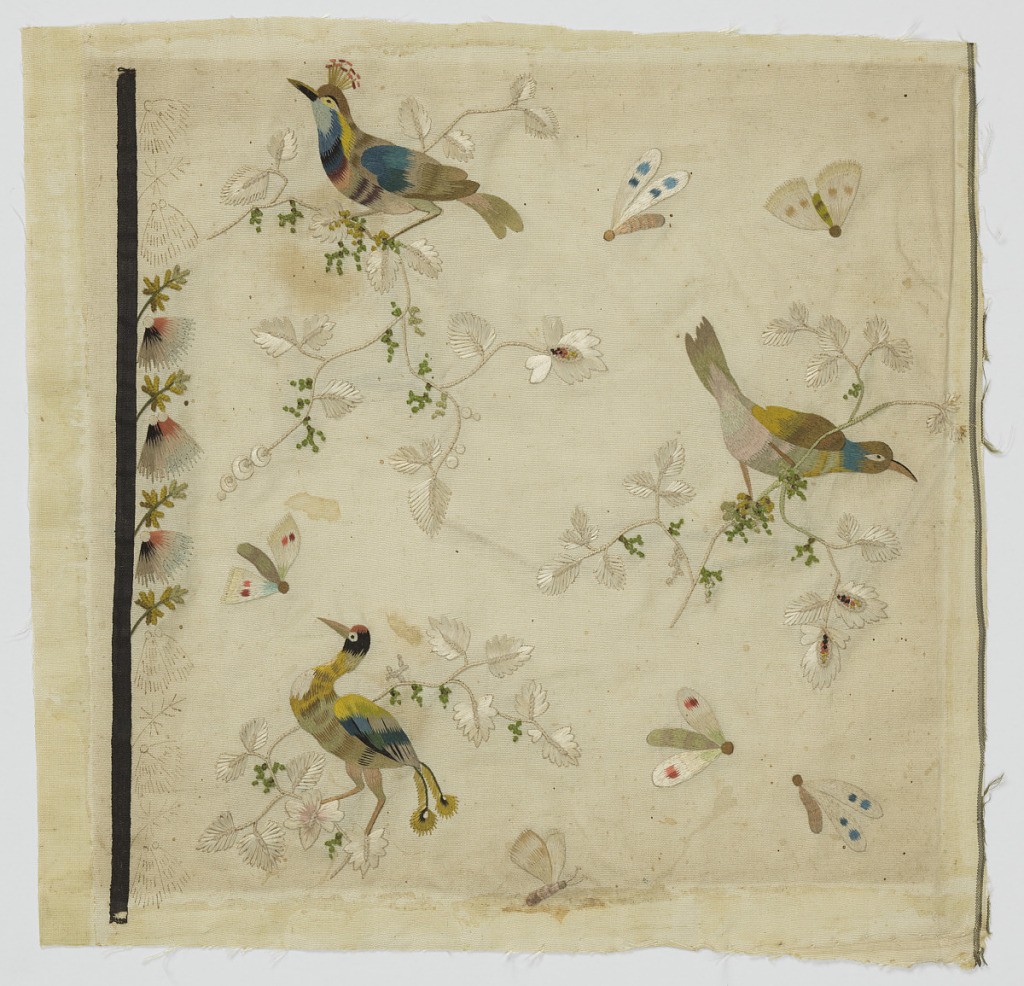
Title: Salesman's samples
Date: ca. 1805
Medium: silk Technique: embroidered on taffeta Label: Silk embroidery in satin and stem stitches on silk taffeta, black silk ribbon appliqué
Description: a) Off-white taffeta fabric with birds on floral sprays and insects; b) Off-white taffeta fabric with an urn under leafy branches.